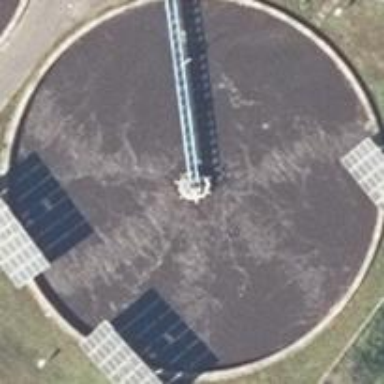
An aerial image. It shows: Body of wastewater.